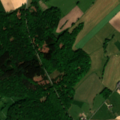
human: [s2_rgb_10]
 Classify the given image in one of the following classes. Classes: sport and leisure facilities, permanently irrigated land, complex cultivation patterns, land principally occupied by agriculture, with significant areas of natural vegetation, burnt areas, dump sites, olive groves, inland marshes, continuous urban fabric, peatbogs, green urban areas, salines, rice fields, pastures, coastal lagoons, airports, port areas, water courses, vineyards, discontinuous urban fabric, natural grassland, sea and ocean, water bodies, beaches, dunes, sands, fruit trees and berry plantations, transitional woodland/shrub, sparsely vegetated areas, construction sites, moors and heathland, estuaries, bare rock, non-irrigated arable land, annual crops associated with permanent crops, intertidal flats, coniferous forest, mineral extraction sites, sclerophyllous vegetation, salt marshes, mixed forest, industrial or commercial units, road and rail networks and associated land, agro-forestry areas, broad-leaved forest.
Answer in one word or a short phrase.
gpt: discontinuous urban fabric, non-irrigated arable land, complex cultivation patterns, mixed forest